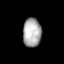
Tissue: lung
Cell type: T cells
Senescence score: 0.1988
Nuclear area (px): 522
Mean DAPI intensity: 170.787